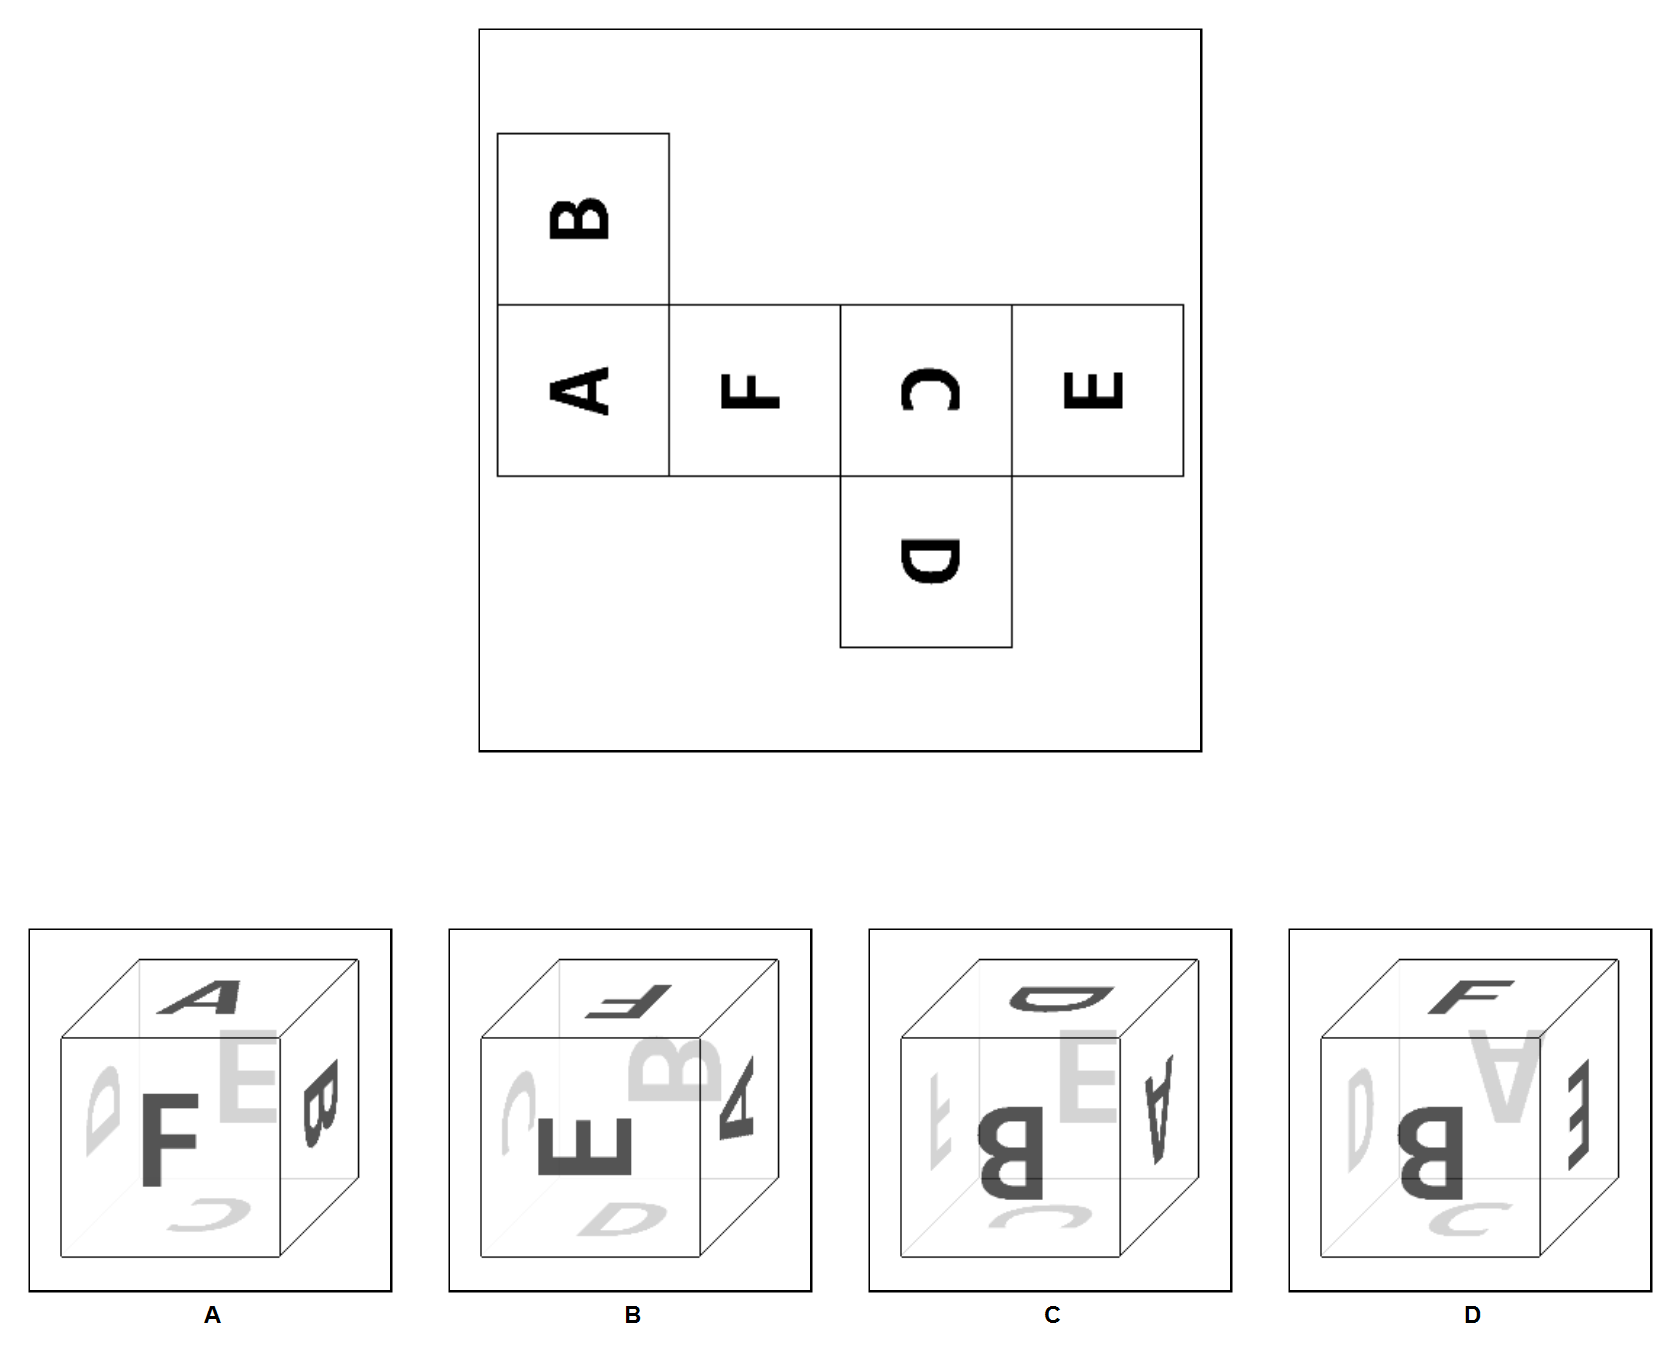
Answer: A